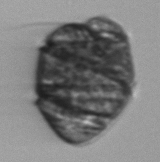
Label: Margalefidinium